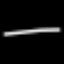
Label: line